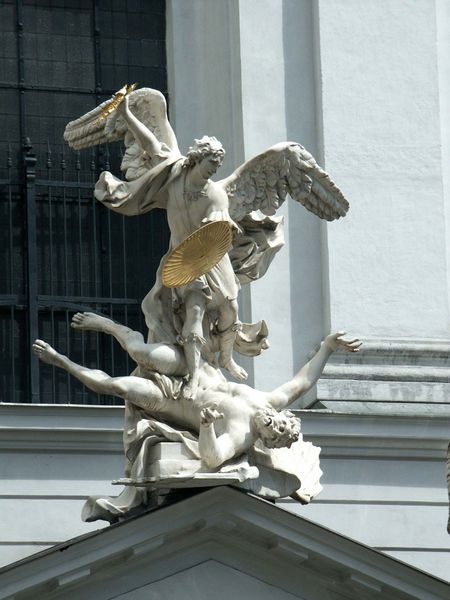
Titel: Engelsturz
Künstler: Lorenzo Mattelli
Standort: Wien, Michaelerkirche (EU - AUT)
Schlagwörter: flügel, kampf, mann, nackt, schatten, umhang, weiß, fenster, grau, kleid, licht, marmor, schwarz, säule, dach, gebäude, tuch, wand, barock, falten, federn, sockel, stein, bild, gitter, kirche, figur, gold, stoff, locken, engel, skulptur, statue, füße, liegen, giebel, detail, geländer, podest, fallen, foto, fotografie, schild, alter, sieg, niederlage, fall, sturz, opfer, töten, vertreibung, erzengel, mausoleum, luzifer, gefallen, stürzen, besiegt, wallend, haltlos